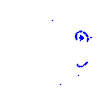
Particle: kaon